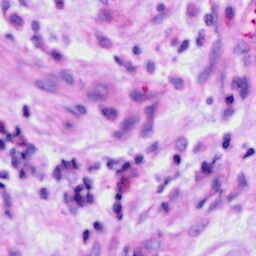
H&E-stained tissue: Cervix